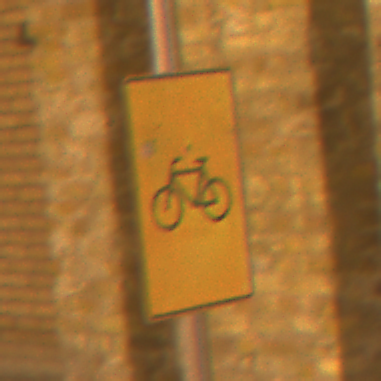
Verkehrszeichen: RadverkehrOhnePfeilsymbol
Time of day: Night
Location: Outdoor (Urban)
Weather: Clear
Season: NotSpecified
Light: Artificial